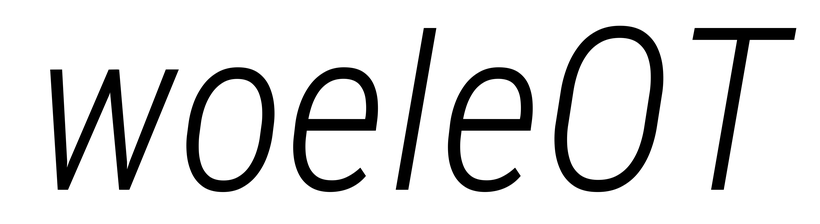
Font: Roboto-Italic_Condensed_Light_Italic